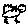
Label: bird